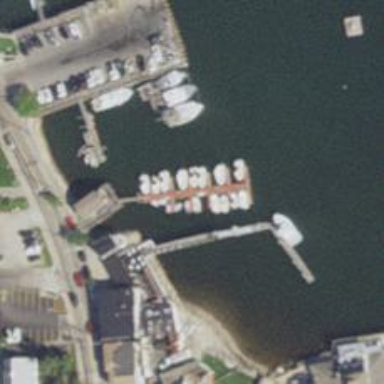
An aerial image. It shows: Man-made pier.